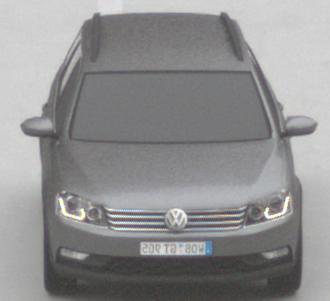
Make: VW
Model: Passat Alltrack 1.8 TSI
Detailed model: Passat (B7) Alltrack
Model produced from: 2012/03
Model produced until: 2013/06
Doors: 5
Color: gray
Road condition: dry road
Daytime: midday
Contrast: low contrast